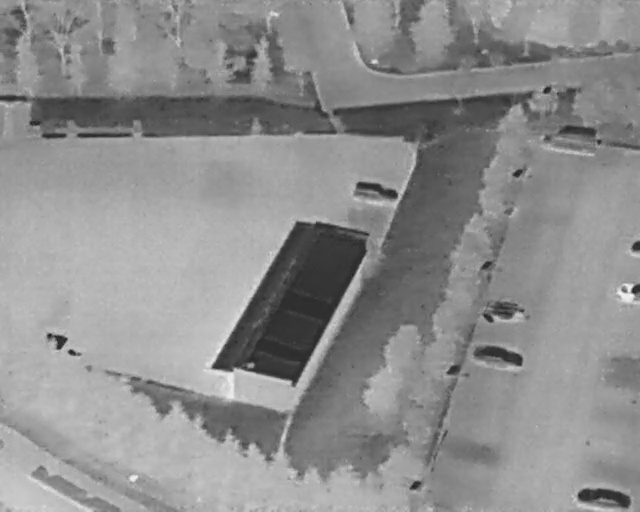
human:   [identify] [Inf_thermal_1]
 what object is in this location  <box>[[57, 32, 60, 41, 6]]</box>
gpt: <ref>1 medium car at the center</ref>